Question: I'm working on making a circular histogram in ggplot2 that shows how the number of calls varies over 24 hours. My dataset starts at 0 and goes to 23, with the number of calls per hour:
'''
df = data.frame(xvar = 0:23,
y = c(468,520,459,256,397,241,117,120,45,100,231,398,340,276,151,134,157,203,308,493,537,462,448,383))
'''
I'm using the following code to create the circular histogram:
'''
ggplot(df, aes(xvar, y)) +
coord_polar(theta = "x", start = -.13, direction = 1) +
geom_bar(stat = "identity", fill = "maroon4", width = .9) +
geom_hline(yintercept = seq(0, 500, by = 100), color = "grey80", size = 0.3) +
scale_x_continuous(breaks = seq(0, 24), labels = seq(0, 24)) +
xlab("Hour") +
ylab("Number of Calls") +
ggtitle("Number of Calls per Hour") +
theme_bw()
'''
I really like the resulting plot:

but I can't figure out how to get the same spacing between the 23 and 0 bars as is present for the other bars. Right now, those two bars are flush against one another and nothing I've tried so far will separate them. I'm also interested in removing the lines between the different hours (ex. the line between 21 and 22) since it's somewhat distracting and doesn't convey any information. Any advice would be much appreciated, particularly on spacing the 23 and 0 bars!
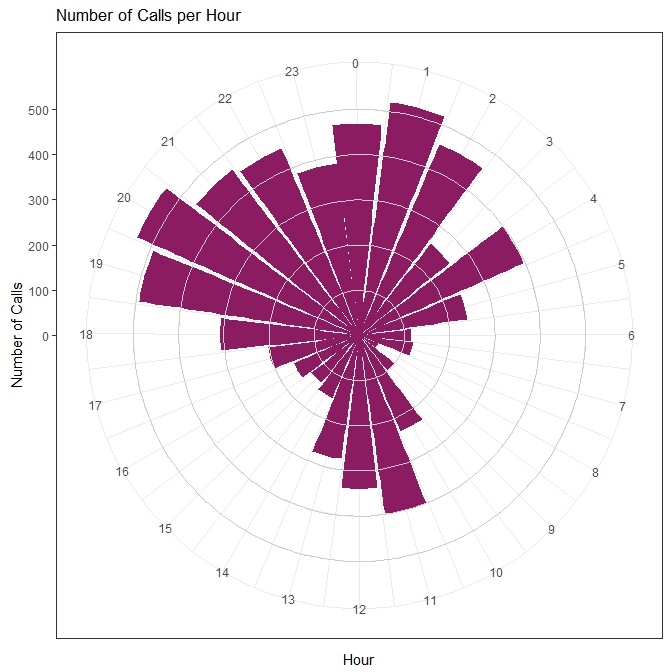
Answer: You can use the 'expand' parameter of 'scale_x_continuous' to adjust. Simplified a little,
'''
ggplot(df, aes(x = xvar, y = y)) +
coord_polar(theta = "x", start = -.13) +
geom_bar(stat = "identity", fill = "maroon4", width = .9) +
geom_hline(yintercept = seq(0, 500, by = 100), color = "grey80", size = 0.3) +
scale_x_continuous(breaks = 0:24, expand = c(.002,0)) +
labs(x = "Hour", y = "Number of Calls", title = "Number of Calls per Hour") +
theme_bw()
'''
<URL>